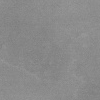
Atmospheric dust classification: dusty